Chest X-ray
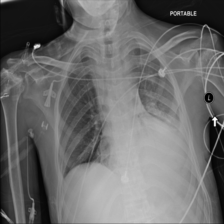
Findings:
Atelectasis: negative
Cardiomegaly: negative
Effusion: negative
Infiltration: negative
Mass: negative
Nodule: negative
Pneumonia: negative
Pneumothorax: negative
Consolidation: negative
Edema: negative
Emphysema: negative
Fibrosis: negative
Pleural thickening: negative
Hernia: negative